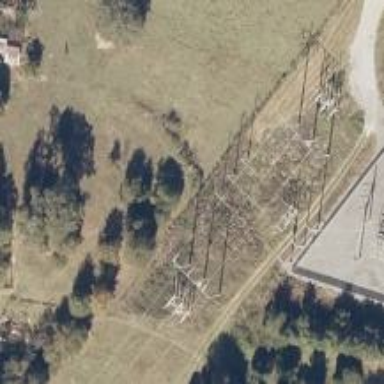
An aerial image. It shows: Power tower.